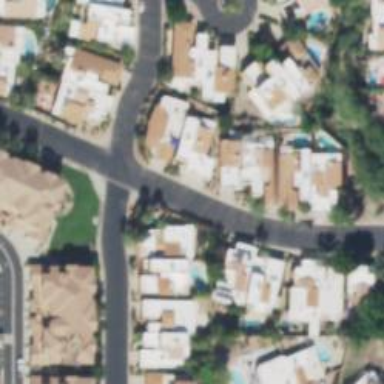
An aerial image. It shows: Asphalt road in residential area.